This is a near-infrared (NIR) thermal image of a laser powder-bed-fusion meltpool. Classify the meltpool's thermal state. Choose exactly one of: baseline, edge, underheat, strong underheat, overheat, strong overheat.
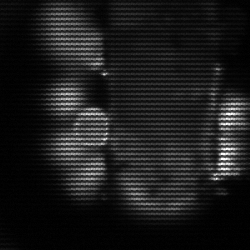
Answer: strong underheat